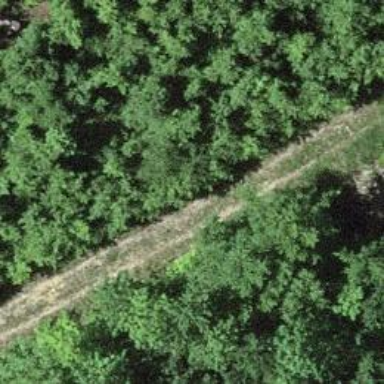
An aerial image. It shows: Track with grade 3 surface.